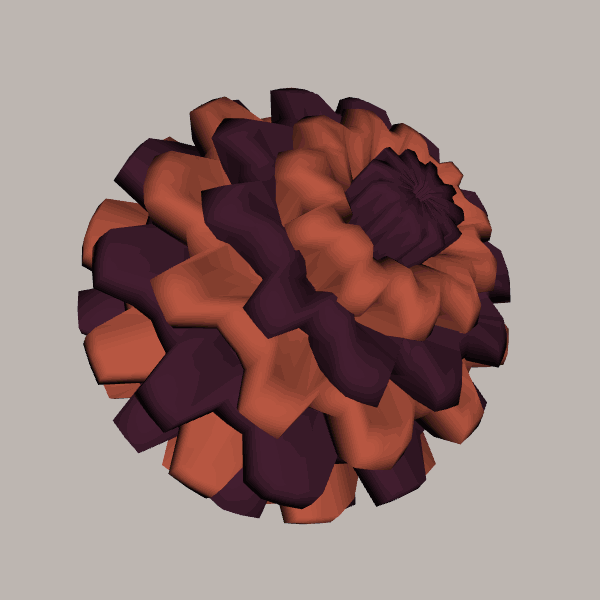
Background: light